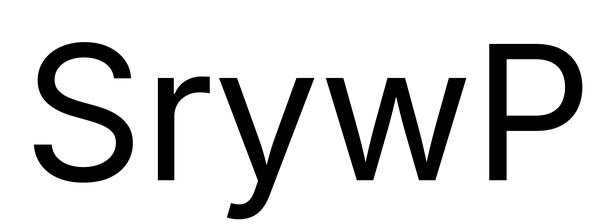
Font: Inter_Regular